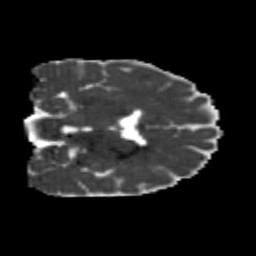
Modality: MD
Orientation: coronal
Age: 21
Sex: female
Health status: healthy
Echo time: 0.074 s